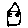
Label: house